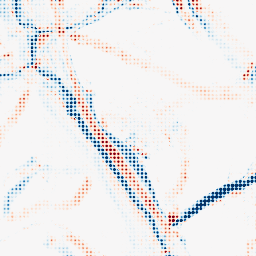
Category: morphological
Decomposition family: morphological_diamond
Decomposition parameters: operation: average
radius: 10
Upsampling method: sinc_hamming
Upsampling parameters: scale: 8
kernel_size: 4
Upsampling scale: 8